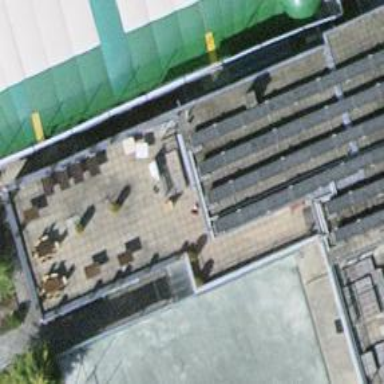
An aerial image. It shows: Restaurant.